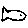
Label: fish